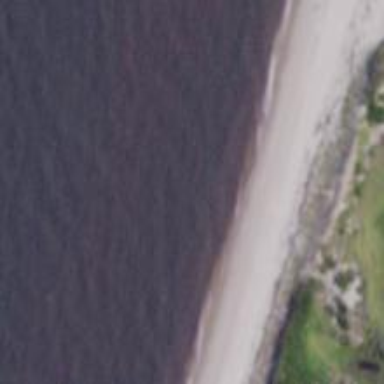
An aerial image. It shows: Beautiful beach with natural surroundings.